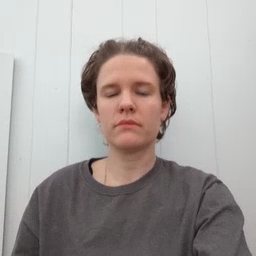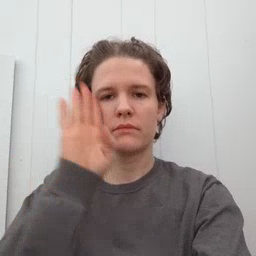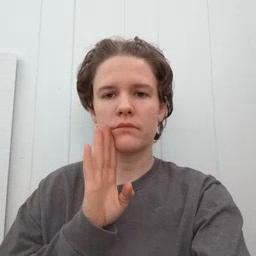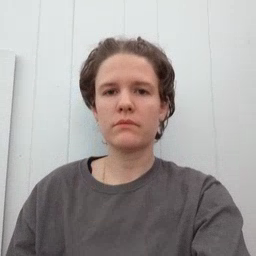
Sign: brown